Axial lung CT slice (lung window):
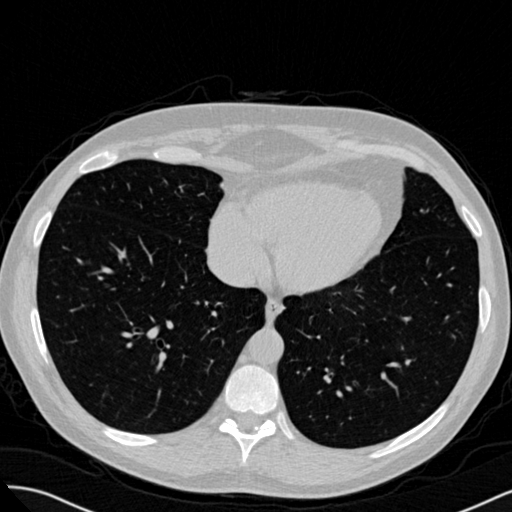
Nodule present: no